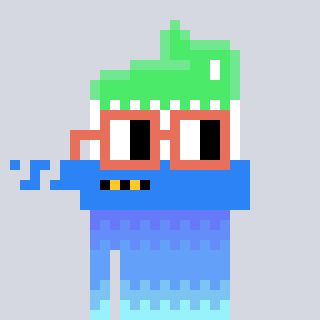
a pixel art character with square orange glasses, a toothbrush-shaped head and a magenta-colored body on a cool background